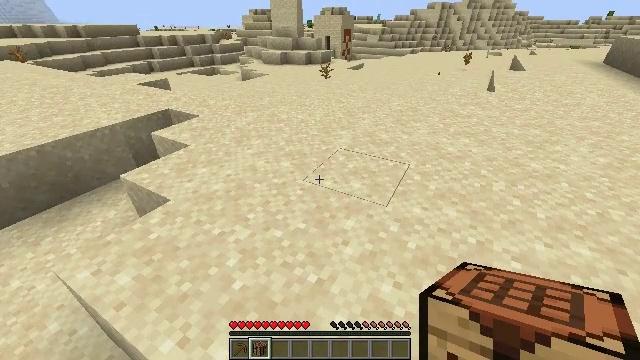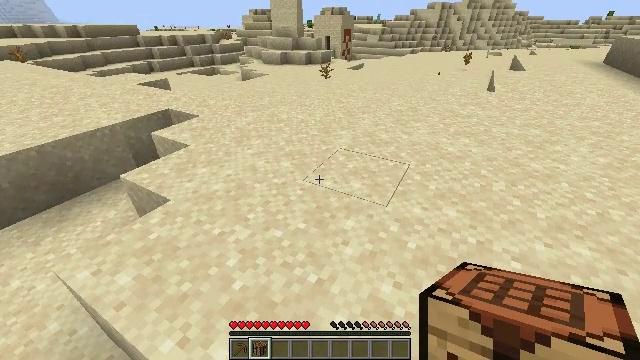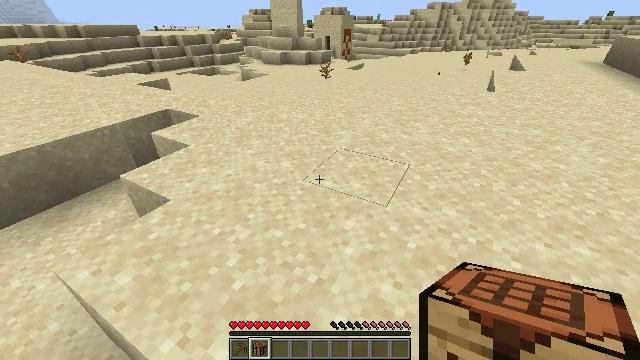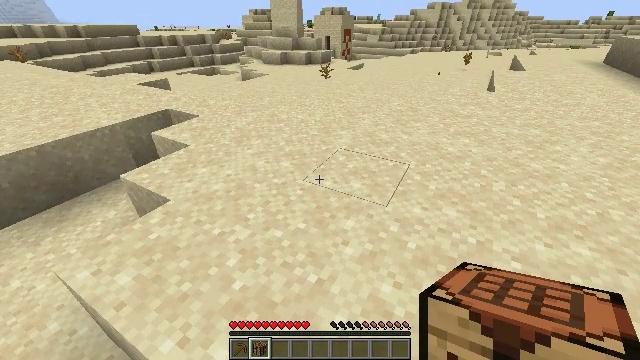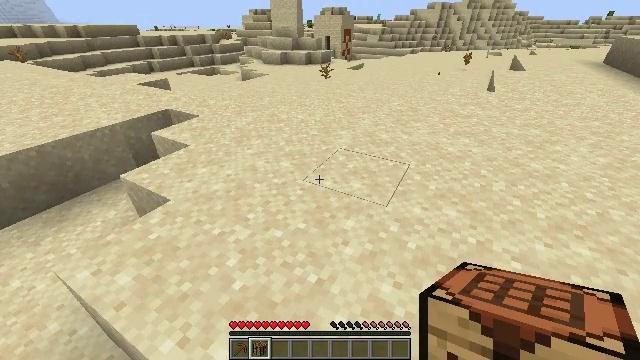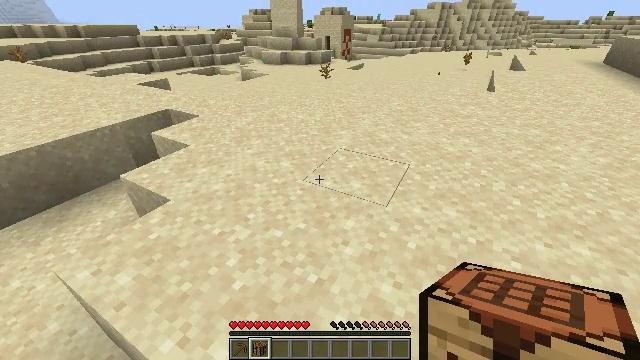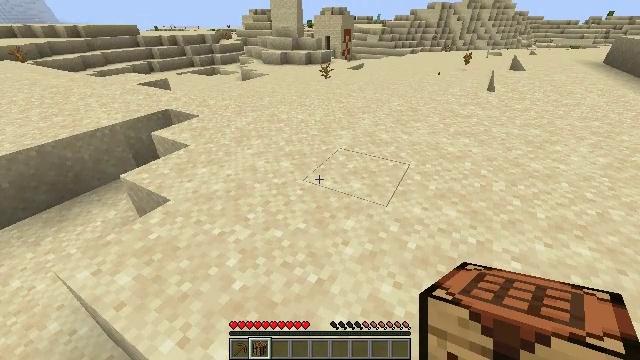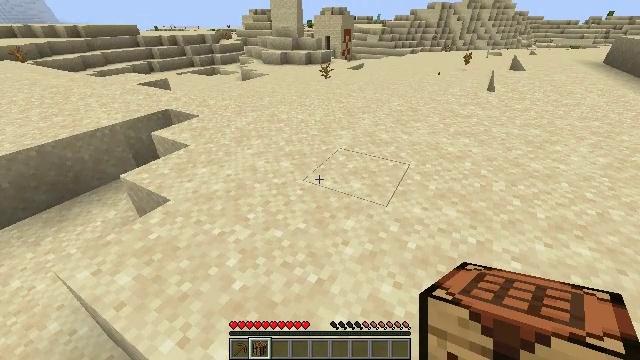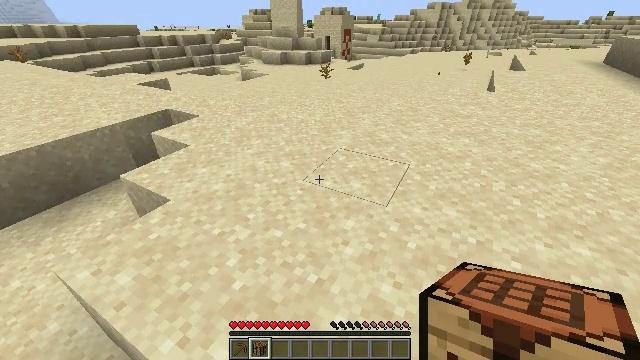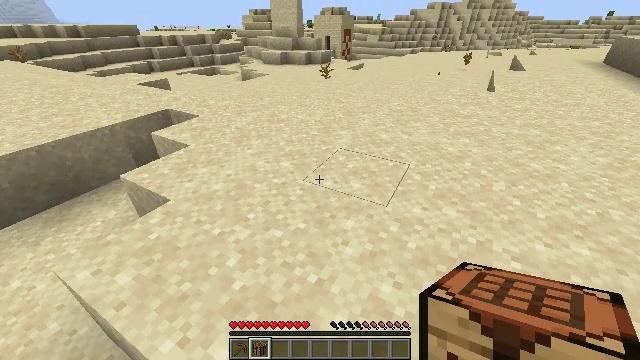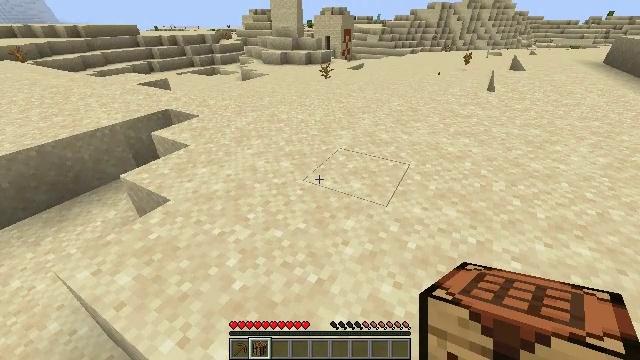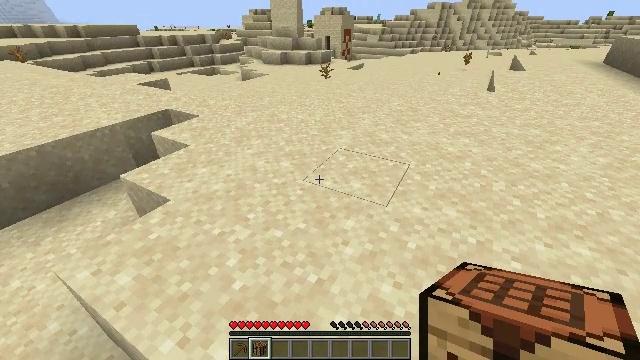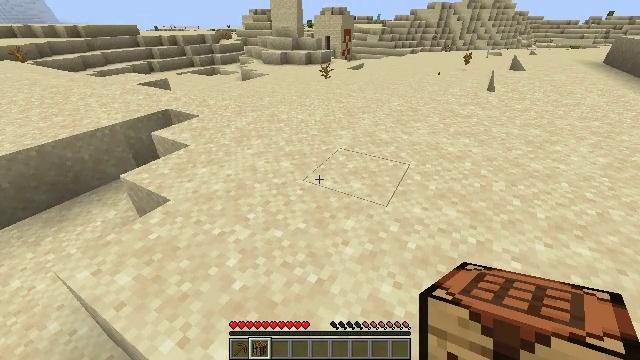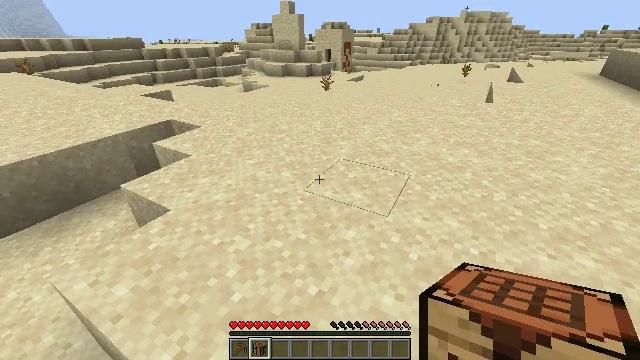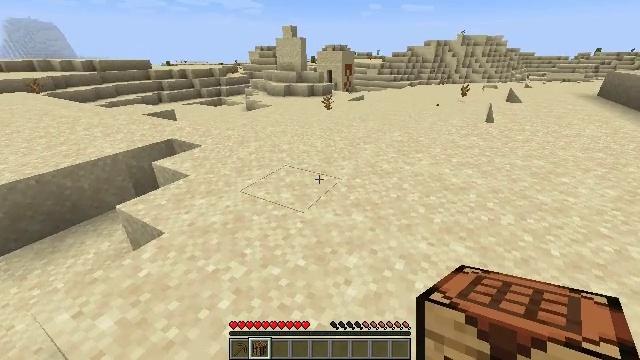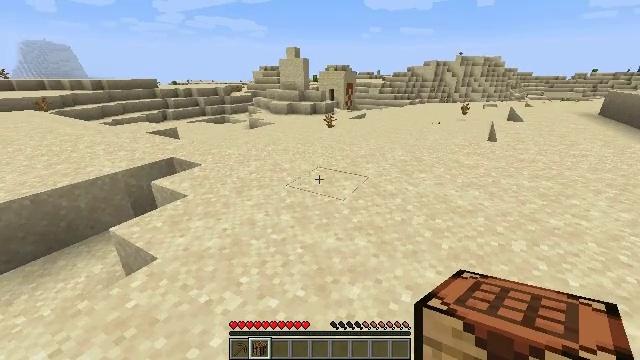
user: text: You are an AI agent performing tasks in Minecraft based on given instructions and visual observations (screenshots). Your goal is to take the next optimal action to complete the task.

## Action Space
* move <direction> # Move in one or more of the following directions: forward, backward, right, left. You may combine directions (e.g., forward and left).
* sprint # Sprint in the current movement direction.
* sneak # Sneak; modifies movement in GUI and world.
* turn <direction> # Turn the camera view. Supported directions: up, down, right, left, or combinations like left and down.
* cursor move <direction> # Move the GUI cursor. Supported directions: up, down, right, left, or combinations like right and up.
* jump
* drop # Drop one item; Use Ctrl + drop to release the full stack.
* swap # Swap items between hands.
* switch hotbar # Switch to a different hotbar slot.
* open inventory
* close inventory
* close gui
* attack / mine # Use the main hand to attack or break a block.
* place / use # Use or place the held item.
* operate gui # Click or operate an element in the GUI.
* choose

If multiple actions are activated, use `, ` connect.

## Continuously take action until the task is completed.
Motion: motion action
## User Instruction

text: Dig out the orange terracotta.
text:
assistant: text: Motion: no_op
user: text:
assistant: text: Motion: no_op
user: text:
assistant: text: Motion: no_op
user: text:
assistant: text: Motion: no_op
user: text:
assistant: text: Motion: no_op
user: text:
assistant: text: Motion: no_op
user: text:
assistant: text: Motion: no_op
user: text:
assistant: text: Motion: no_op
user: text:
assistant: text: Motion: no_op
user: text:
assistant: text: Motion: no_op
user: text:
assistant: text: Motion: no_op
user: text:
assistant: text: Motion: no_op
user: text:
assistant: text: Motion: turn up
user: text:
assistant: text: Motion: move forward, turn up
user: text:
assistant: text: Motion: move forward, turn up
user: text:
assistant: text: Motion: move forward
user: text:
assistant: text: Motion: move forward
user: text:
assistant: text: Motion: move forward
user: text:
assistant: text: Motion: move forward
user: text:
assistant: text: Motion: move forward
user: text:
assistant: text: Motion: move forward
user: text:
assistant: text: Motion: move forward
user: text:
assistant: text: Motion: move forward
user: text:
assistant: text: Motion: move forward
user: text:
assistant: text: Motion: move forward
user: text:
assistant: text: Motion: move forward
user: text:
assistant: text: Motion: move forward
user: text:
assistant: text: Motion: move forward
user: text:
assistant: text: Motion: move forward
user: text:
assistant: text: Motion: move forward